Aerial crown-view tile of a tropical tree (Barro Colorado Island, Panama), acquired 20250915:
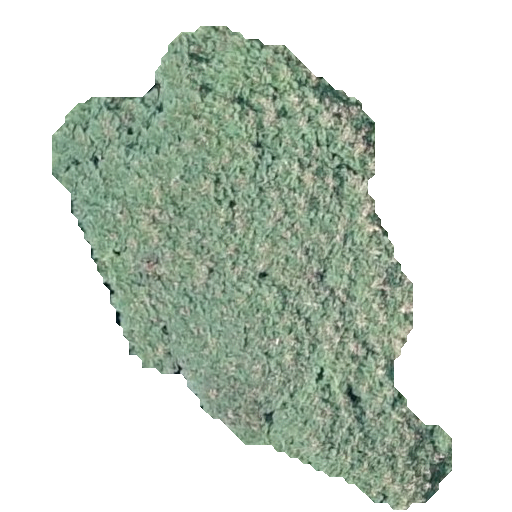
Species: Jacaranda copaia
GBIF accepted scientific name: Jacaranda copaia
Crown area: 161.491 m²